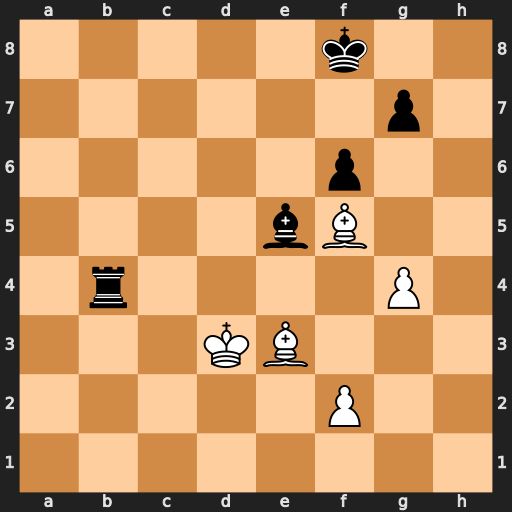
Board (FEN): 5k2/6p1/5p2/4bB2/1r4P1/3KB3/5P2/8
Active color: w
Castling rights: -
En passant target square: -
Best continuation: Bc5+ Kf7 Bxb4